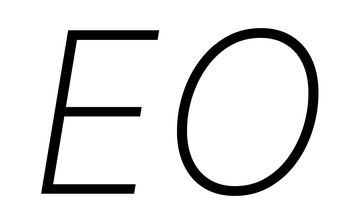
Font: Inter-Italic_ExtraLight_Italic